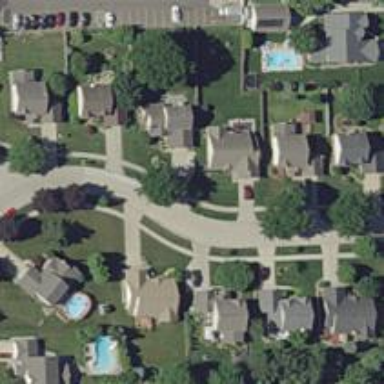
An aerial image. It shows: Residential road.